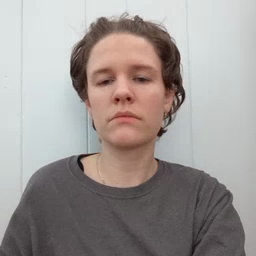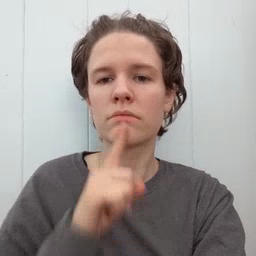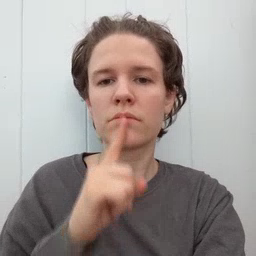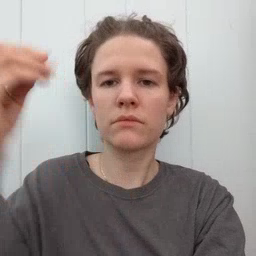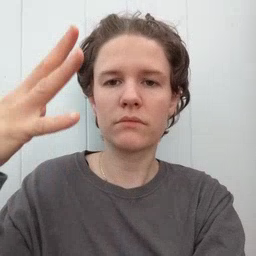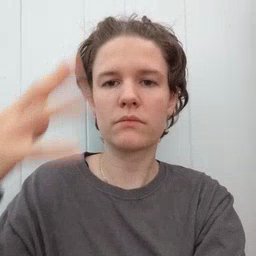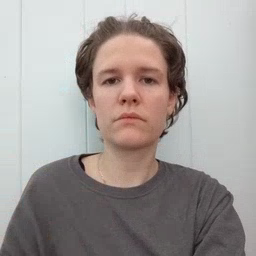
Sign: lamp